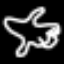
Label: airplane